Question: i try to much but it is not connected

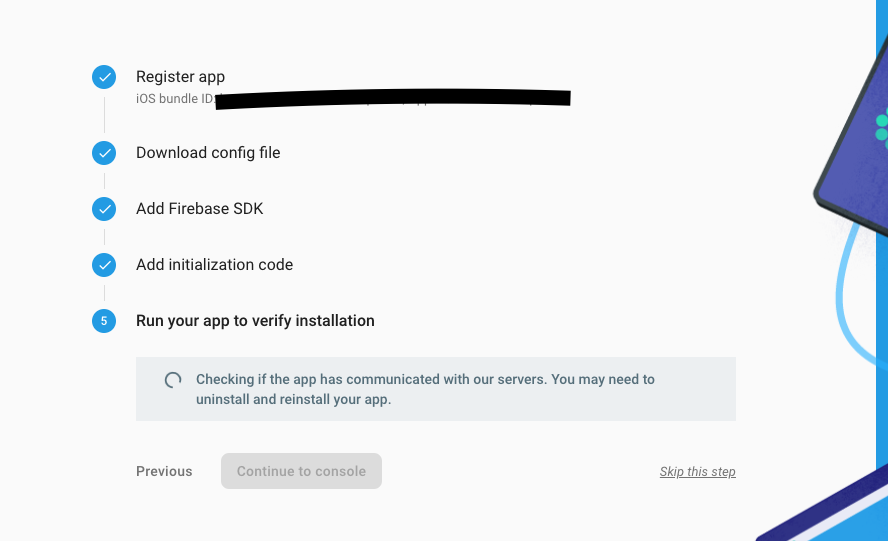
Answer: Make sure you you have done the following:
1. Downloaded the latest GoogleService-Info.plist and include it in your project. You need to do this every time you carry out certain changes on your Firebase App. Make sure your App BundleID in Firebase App matches your App BundleID in Xcode.
2. Imported the Firebase module in your UIApplicationDelegate:
'import Firebase'
1. Configured a FirebaseApp shared instance, typically in your application's application:didFinishLaunchingWithOptions: method:
'FirebaseApp.configure()'
Source: <URL>.
If you have more than one App BundleID then you need multiple files, one file for each App BundleID. In that case see <URL>.
---
You are getting downvoted by other people for the following reasons:
1. You haven't provided your previous work, what steps did you take? So we can tell what you're missing.
2. You haven't stated if you read and tried the steps mentioned in Firebase docs (you have to source them too).
3. You haven't stated if you actually looked this solution up. If you did you should end up in Firebase docs.
It's a good thing you used the correct tags though.